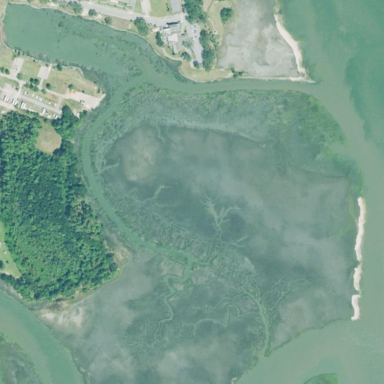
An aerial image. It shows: Tidal saltmarsh wetland.